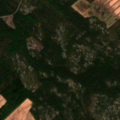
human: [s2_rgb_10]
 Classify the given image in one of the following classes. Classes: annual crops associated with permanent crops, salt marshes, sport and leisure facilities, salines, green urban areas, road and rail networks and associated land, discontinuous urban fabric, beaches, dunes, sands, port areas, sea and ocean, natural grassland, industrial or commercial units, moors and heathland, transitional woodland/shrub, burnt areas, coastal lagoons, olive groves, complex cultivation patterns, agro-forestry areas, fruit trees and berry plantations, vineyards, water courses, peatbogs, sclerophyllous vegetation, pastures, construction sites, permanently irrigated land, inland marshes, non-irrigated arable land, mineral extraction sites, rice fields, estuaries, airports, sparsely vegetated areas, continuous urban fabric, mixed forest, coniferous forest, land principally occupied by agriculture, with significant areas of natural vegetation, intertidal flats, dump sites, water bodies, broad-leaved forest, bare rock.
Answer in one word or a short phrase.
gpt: non-irrigated arable land, coniferous forest, mixed forest